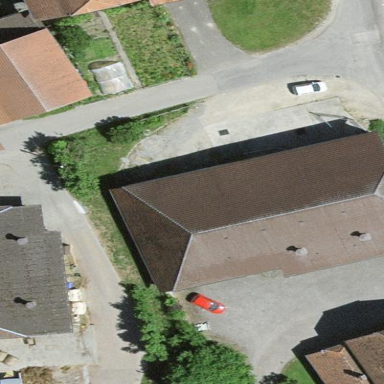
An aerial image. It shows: Rural barn.